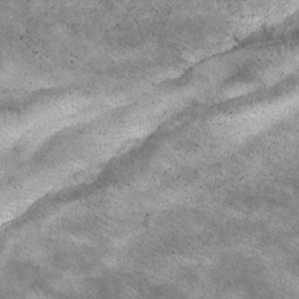
Label: non_frost